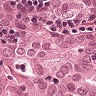
Metastatic tissue present: yes